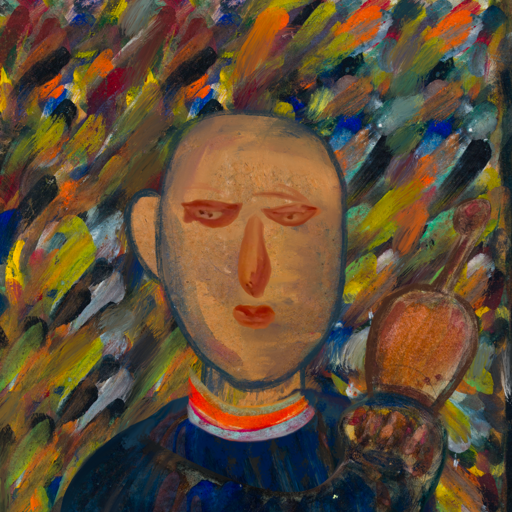
Background: An_Impression, Head And Neck Front: In_The_Sun, Face Front: Pious_Lady, Bust: Pipe, Hair Front: Blank, Head Accessory: Blank, Second Necklace: Blank, Necklace: Sisters, Baby: Blank